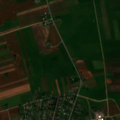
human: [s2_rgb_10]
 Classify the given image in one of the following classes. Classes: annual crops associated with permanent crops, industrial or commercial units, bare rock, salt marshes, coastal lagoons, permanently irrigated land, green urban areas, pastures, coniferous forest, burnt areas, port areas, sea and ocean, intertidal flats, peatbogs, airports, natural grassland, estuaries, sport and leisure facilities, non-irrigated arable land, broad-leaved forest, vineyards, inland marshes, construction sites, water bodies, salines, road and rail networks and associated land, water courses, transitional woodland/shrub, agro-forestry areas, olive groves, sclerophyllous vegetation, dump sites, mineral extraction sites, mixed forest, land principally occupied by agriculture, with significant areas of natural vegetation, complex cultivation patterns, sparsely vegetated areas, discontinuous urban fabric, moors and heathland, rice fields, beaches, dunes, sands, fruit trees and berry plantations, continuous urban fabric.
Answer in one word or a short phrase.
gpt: discontinuous urban fabric, non-irrigated arable land, pastures, complex cultivation patterns